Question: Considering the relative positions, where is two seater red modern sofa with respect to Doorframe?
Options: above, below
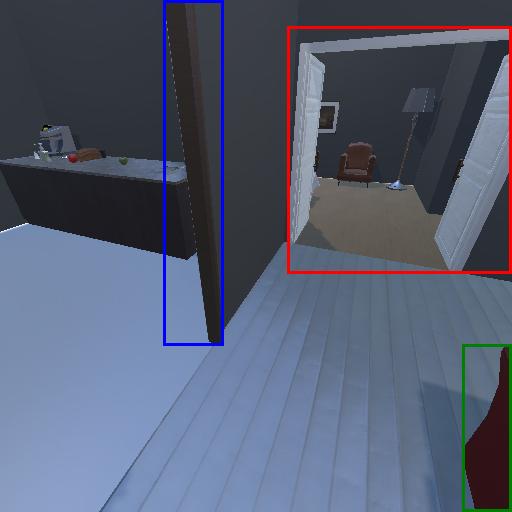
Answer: above